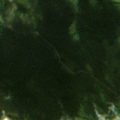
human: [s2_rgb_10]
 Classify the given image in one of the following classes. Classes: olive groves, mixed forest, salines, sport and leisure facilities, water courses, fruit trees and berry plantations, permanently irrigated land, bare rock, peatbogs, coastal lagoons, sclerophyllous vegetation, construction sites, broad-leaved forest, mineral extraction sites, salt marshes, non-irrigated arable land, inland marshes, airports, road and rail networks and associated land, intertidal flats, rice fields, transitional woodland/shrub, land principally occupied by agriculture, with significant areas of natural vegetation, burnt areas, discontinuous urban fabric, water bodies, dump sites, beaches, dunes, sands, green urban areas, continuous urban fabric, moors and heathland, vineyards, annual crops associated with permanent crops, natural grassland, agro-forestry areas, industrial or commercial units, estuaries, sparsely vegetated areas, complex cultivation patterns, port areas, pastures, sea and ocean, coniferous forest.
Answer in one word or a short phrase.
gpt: coniferous forest